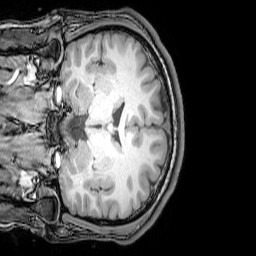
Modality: T1w
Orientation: coronal
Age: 22
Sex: male
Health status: healthy
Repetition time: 0.081 s
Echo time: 0.037 s